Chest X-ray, PA view. Patient: 62 years old, sex F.
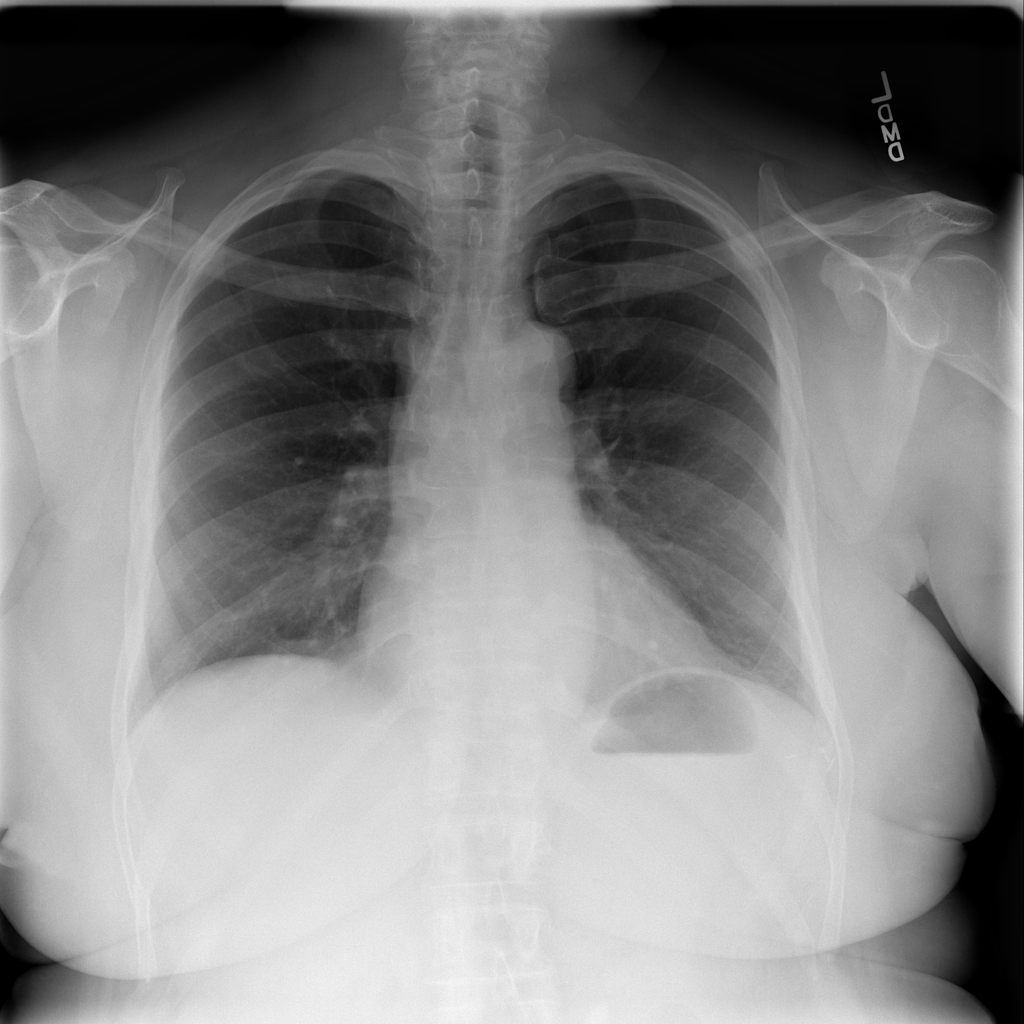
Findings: No Finding